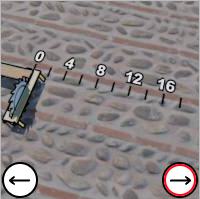
Task: length
Answer: 0
First scale value: 4.0